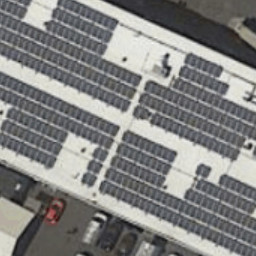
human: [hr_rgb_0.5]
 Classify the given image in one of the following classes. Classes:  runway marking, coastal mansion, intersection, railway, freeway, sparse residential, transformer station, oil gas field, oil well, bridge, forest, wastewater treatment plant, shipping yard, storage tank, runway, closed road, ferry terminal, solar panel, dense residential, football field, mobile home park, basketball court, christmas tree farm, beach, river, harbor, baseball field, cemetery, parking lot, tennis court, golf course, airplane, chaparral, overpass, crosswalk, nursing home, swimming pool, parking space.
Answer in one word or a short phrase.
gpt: solar panel